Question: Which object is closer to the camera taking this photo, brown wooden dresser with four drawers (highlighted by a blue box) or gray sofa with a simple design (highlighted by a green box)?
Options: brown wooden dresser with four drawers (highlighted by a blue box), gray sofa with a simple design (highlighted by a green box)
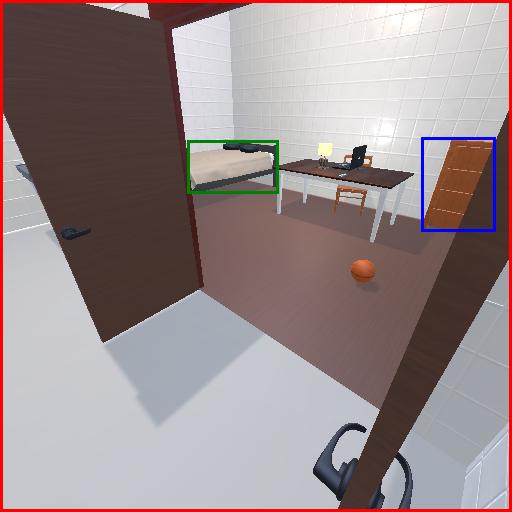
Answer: brown wooden dresser with four drawers (highlighted by a blue box)